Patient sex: M
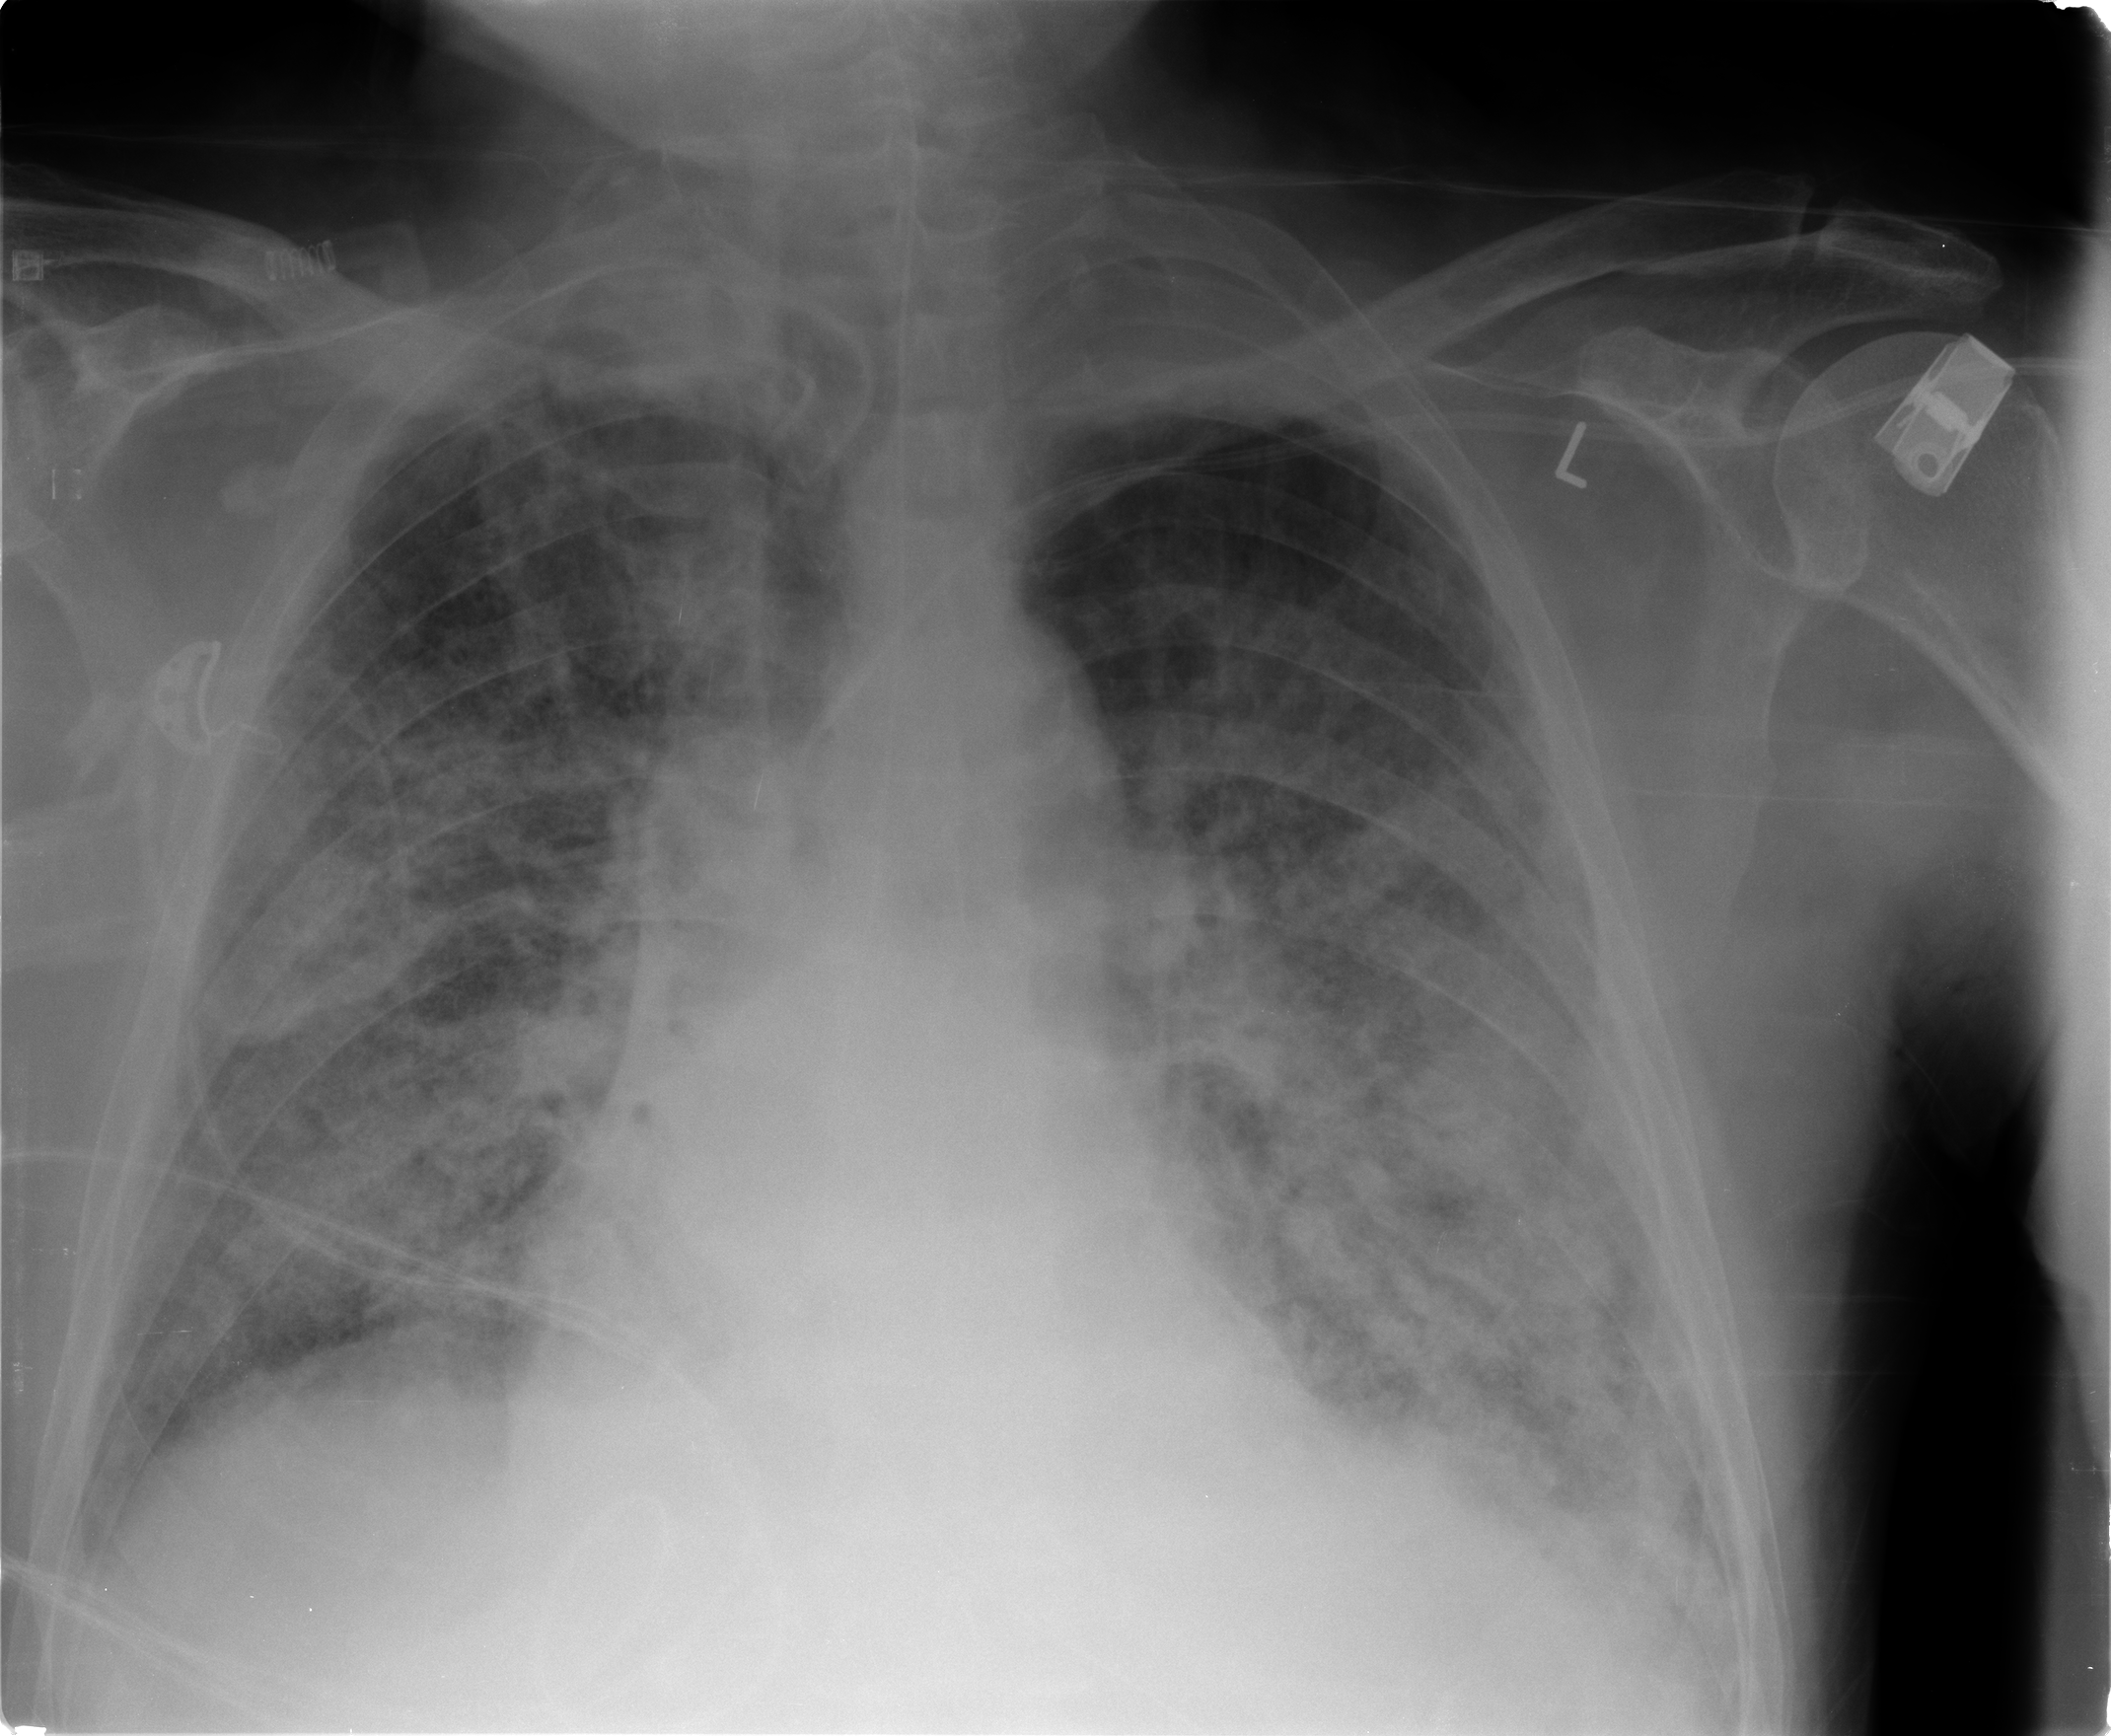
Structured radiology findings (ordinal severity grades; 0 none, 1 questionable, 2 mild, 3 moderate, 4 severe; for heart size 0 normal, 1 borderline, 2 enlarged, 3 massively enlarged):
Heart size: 1
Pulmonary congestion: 2
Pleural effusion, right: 0
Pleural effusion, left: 1
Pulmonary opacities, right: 3
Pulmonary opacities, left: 3
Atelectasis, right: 3
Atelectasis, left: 3